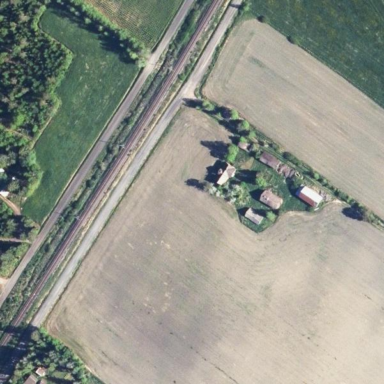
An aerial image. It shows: Farmyard area.